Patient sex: M
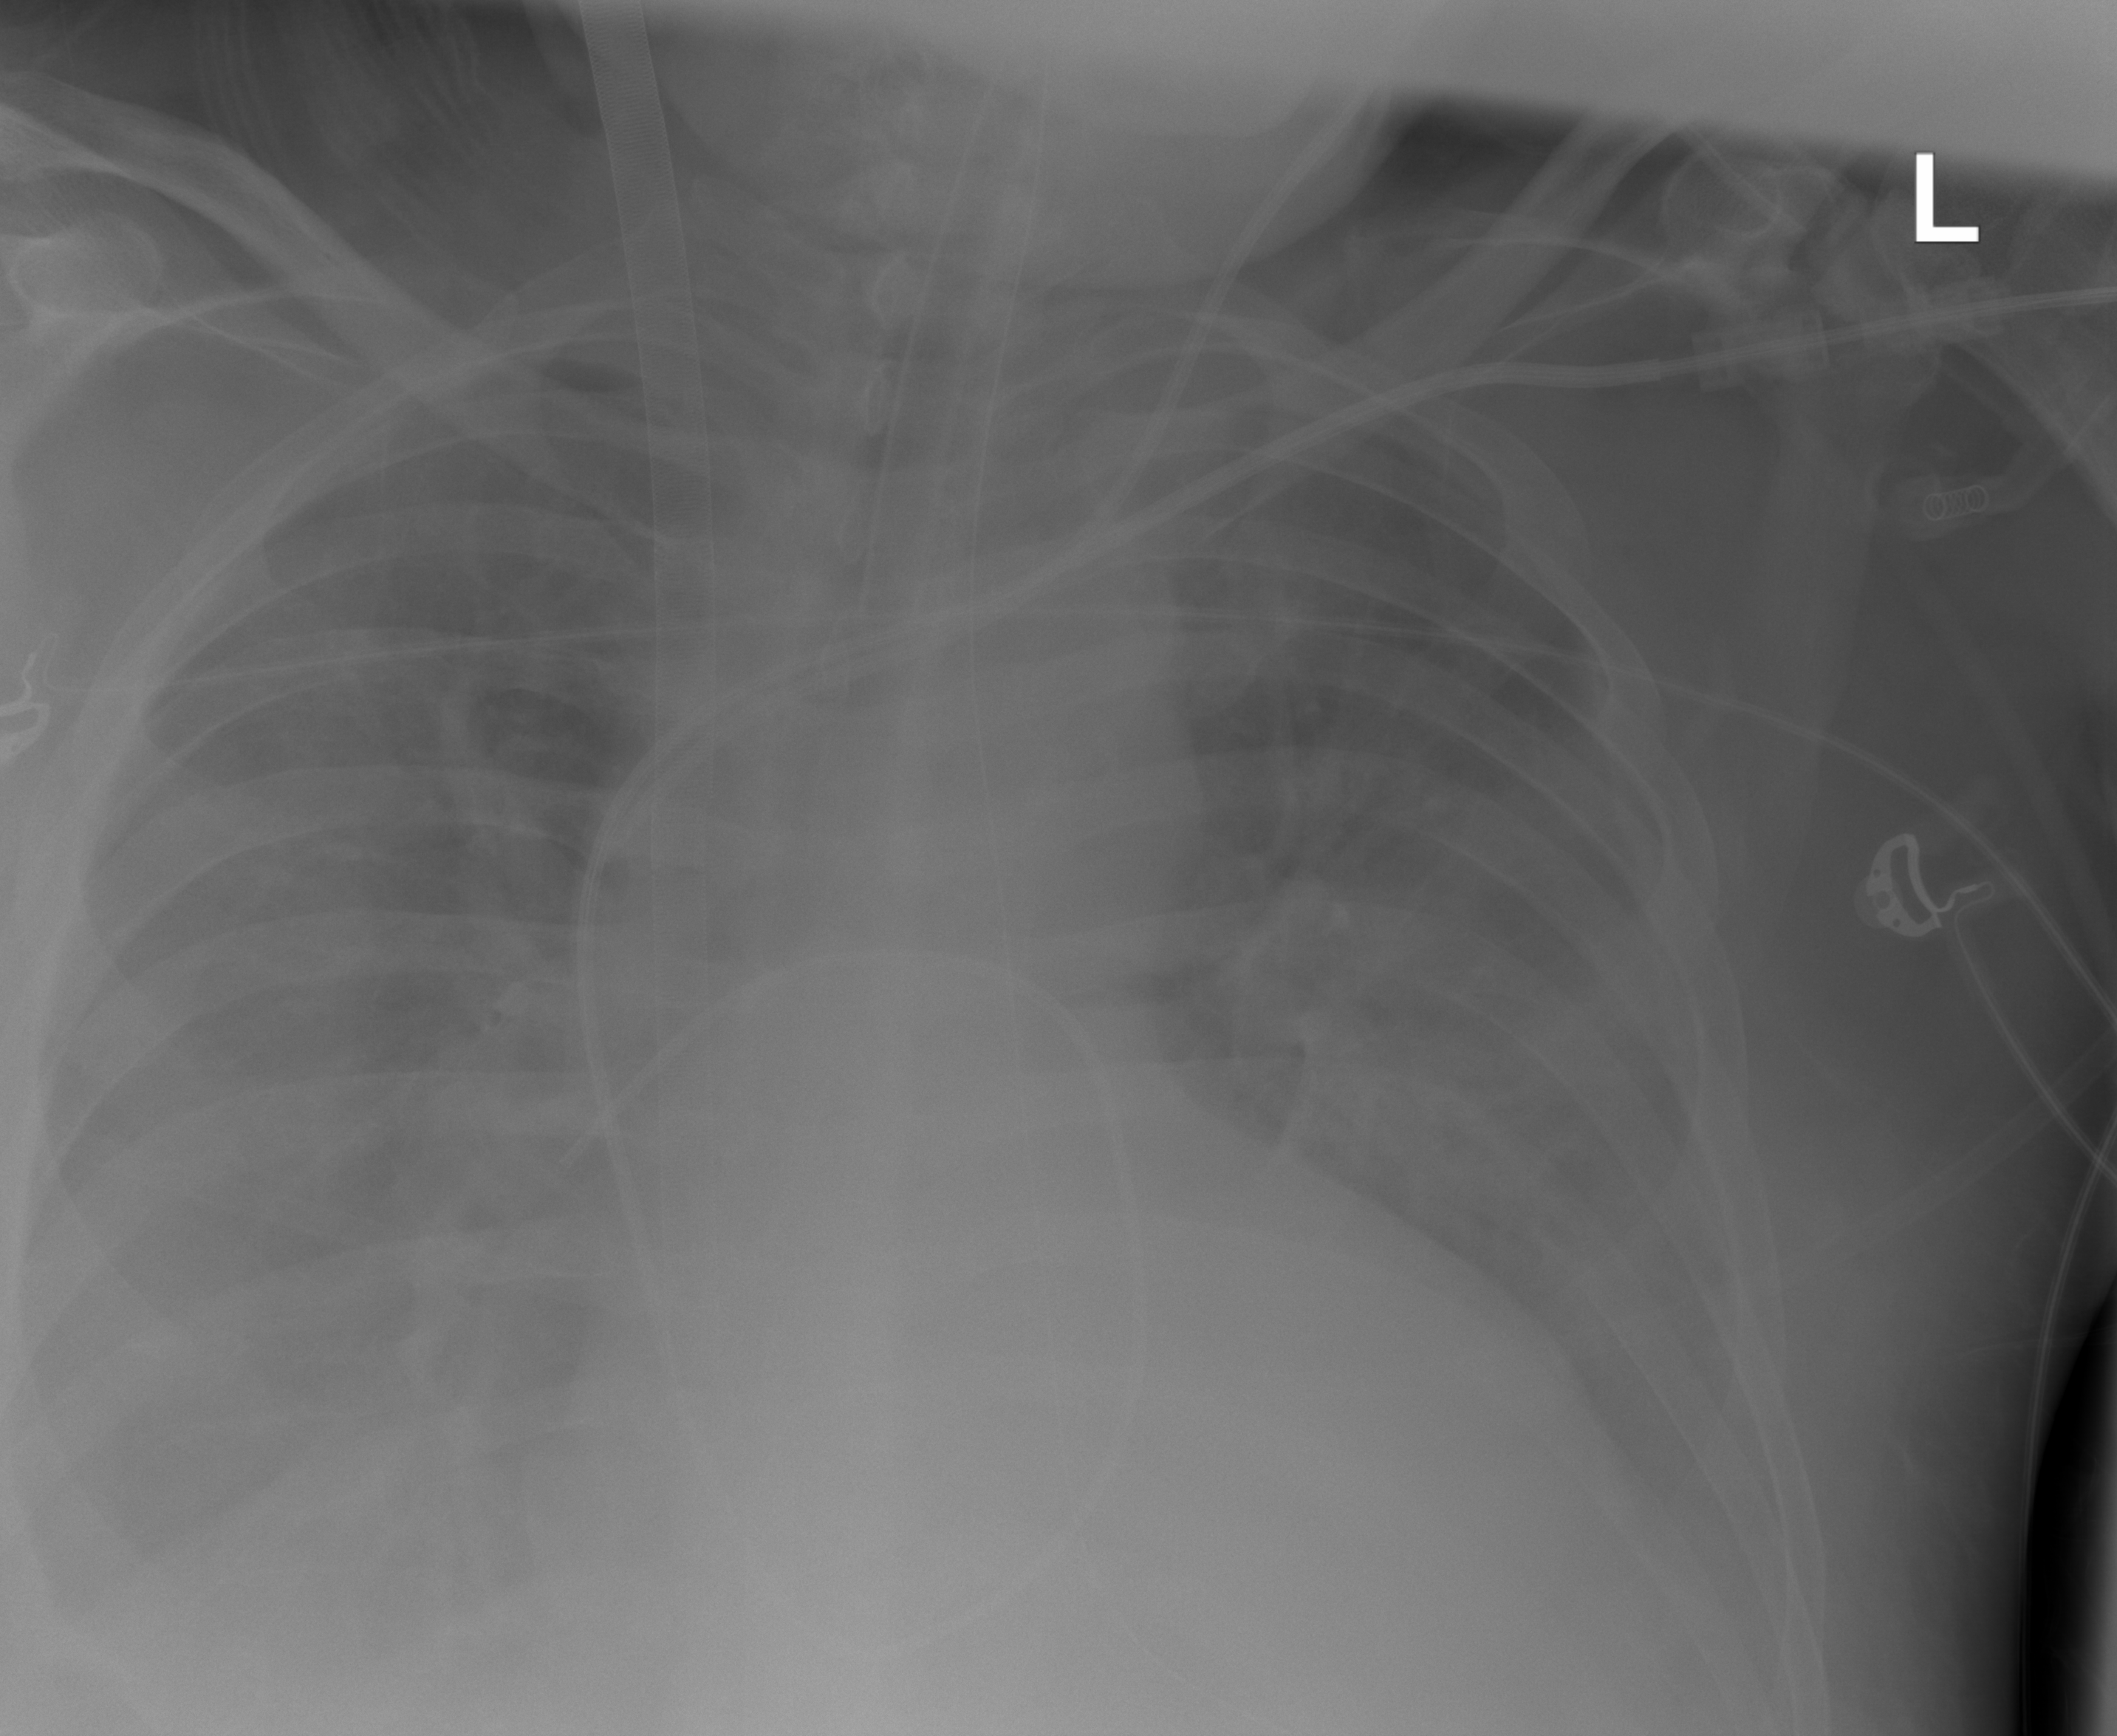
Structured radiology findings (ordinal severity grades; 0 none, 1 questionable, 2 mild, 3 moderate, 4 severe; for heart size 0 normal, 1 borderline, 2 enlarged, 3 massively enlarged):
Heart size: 2
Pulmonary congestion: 2
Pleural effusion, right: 3
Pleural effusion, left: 2
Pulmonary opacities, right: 2
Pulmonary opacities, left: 2
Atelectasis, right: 3
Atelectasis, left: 3